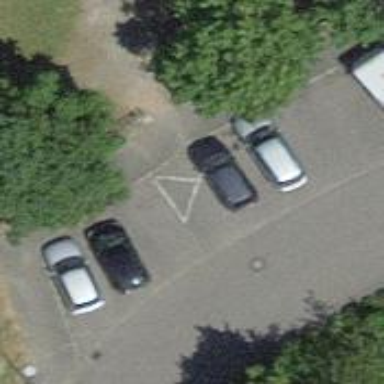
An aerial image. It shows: Street-side parking area.